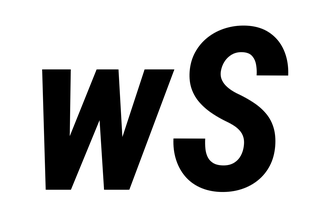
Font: Roboto-Italic_Condensed_Bold_Italic